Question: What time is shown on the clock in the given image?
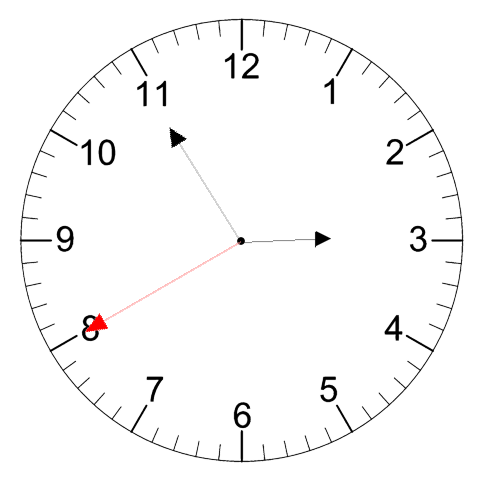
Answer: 02:54:40